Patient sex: F
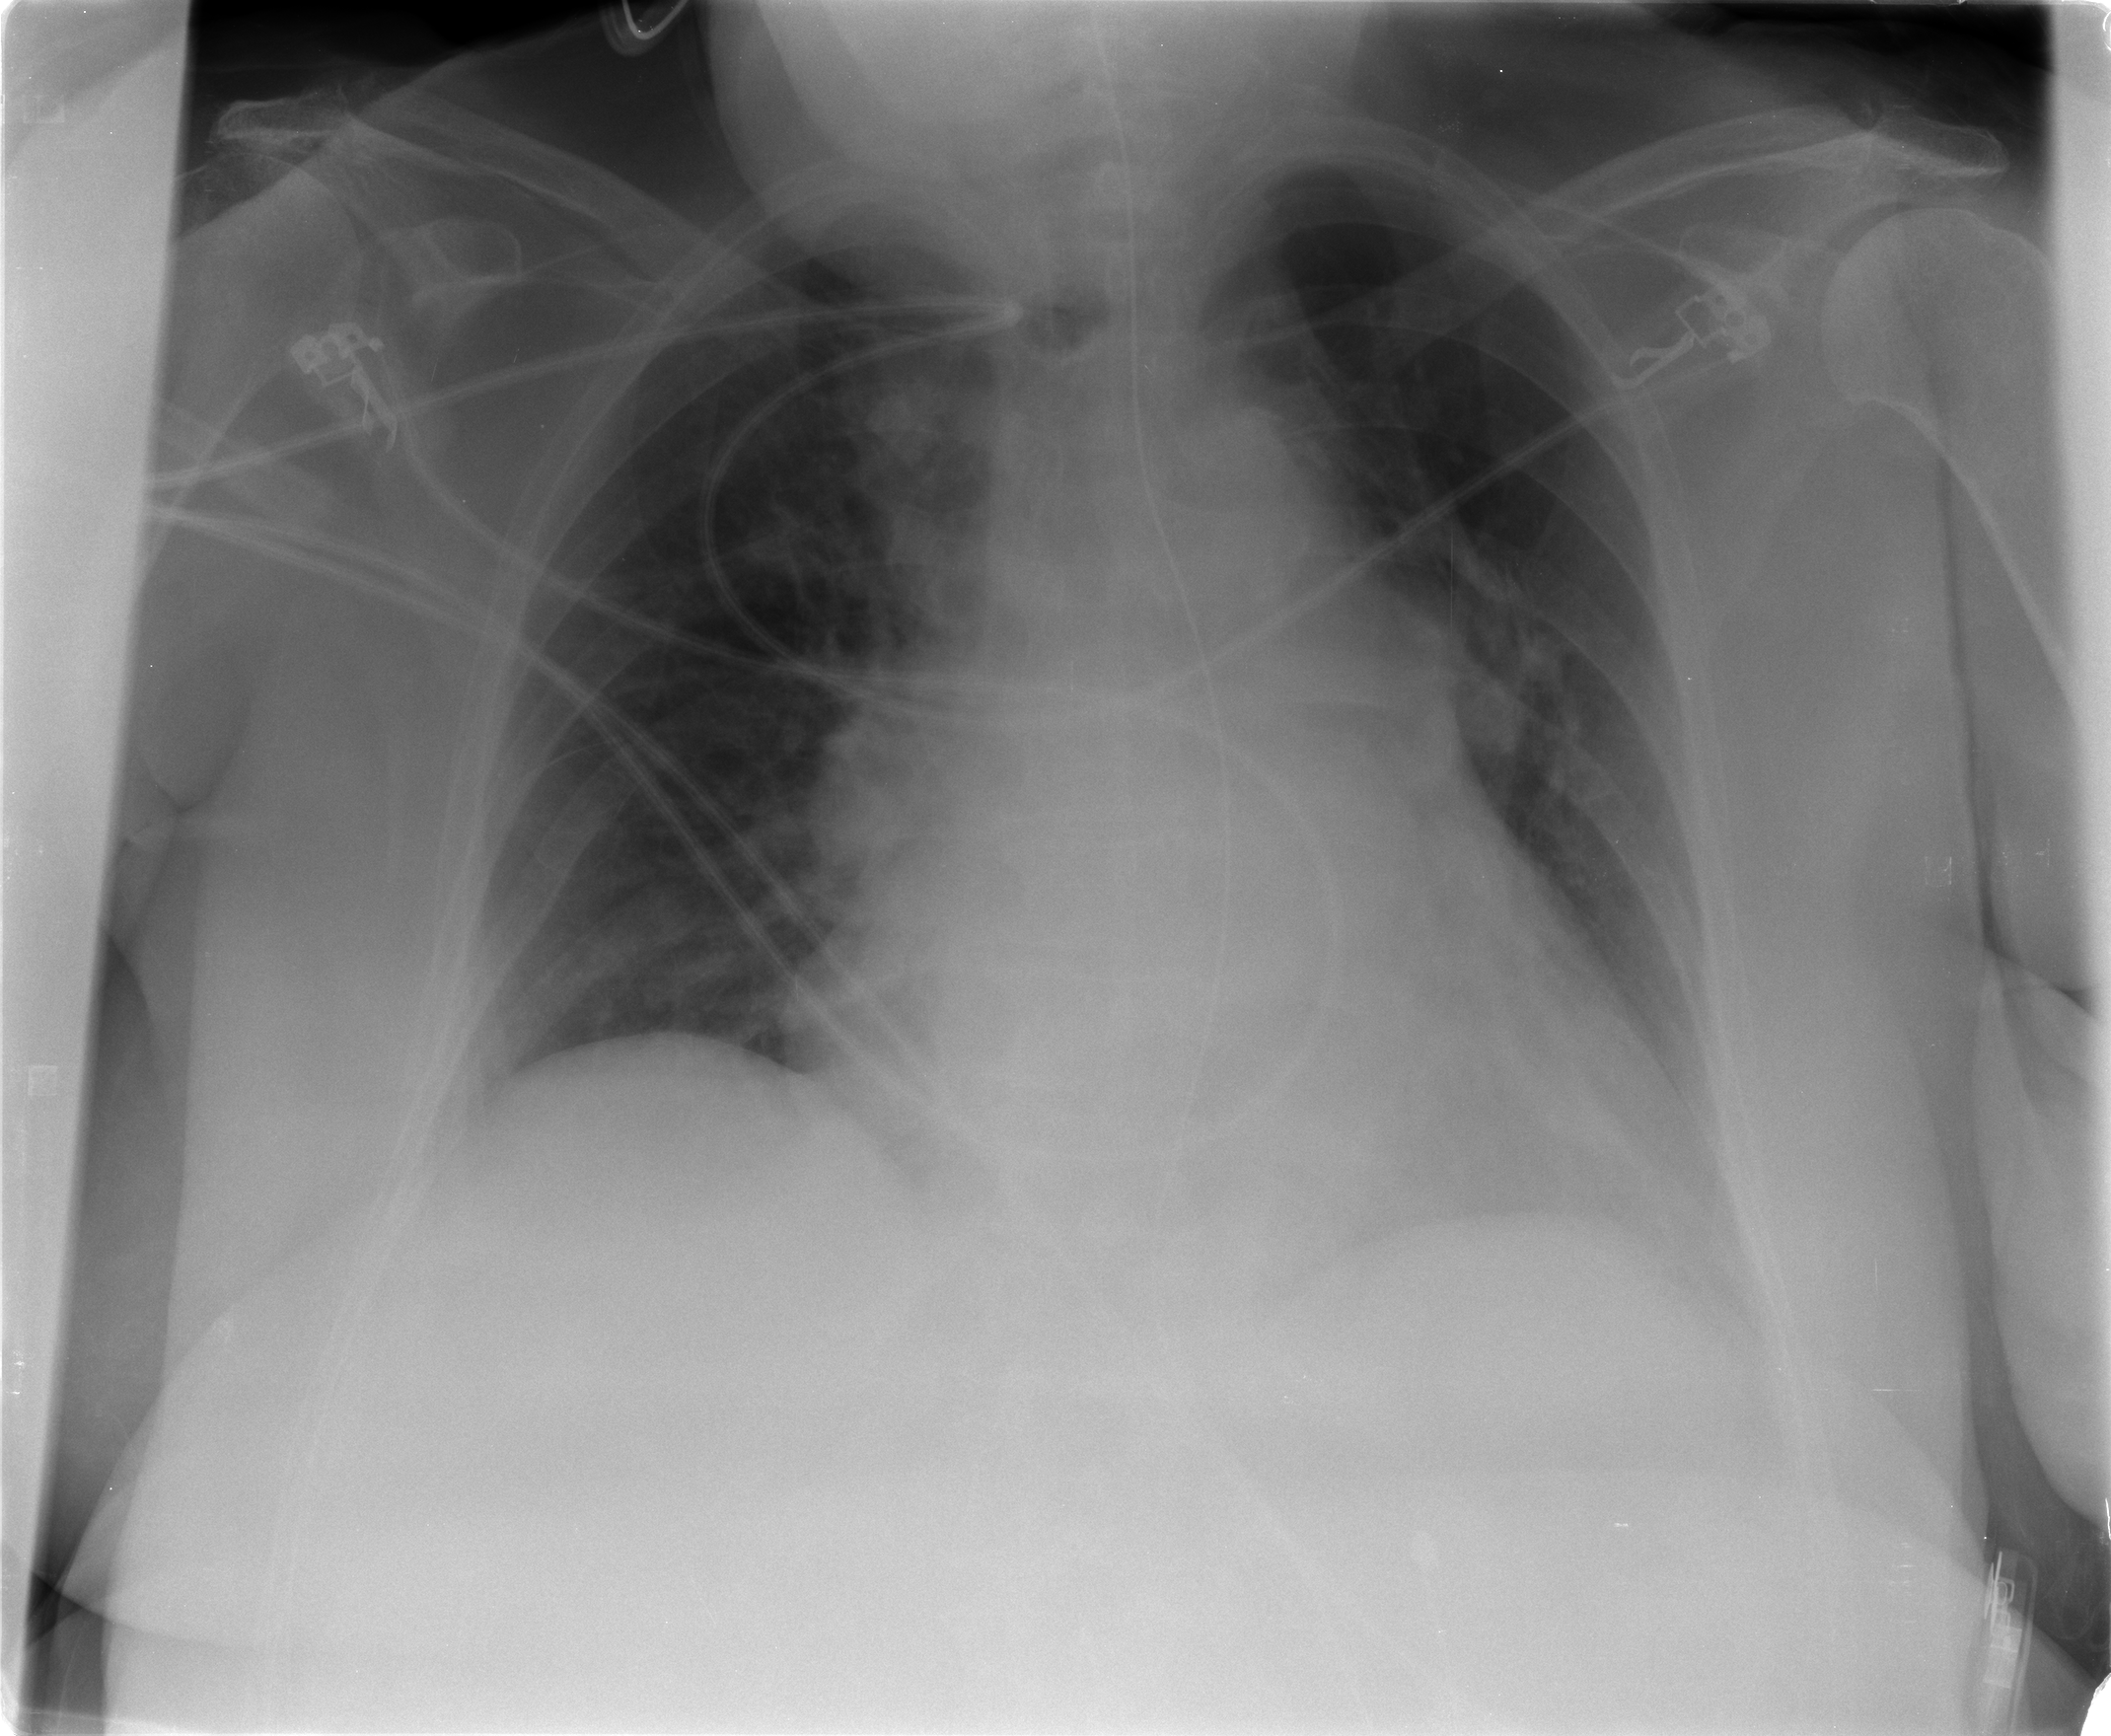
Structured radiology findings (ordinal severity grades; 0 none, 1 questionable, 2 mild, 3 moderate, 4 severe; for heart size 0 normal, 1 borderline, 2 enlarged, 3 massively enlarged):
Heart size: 1
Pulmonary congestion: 2
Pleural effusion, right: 0
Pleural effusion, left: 0
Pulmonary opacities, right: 0
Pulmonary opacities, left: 0
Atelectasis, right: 2
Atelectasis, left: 2